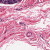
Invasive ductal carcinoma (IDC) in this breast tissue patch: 0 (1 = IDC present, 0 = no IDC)